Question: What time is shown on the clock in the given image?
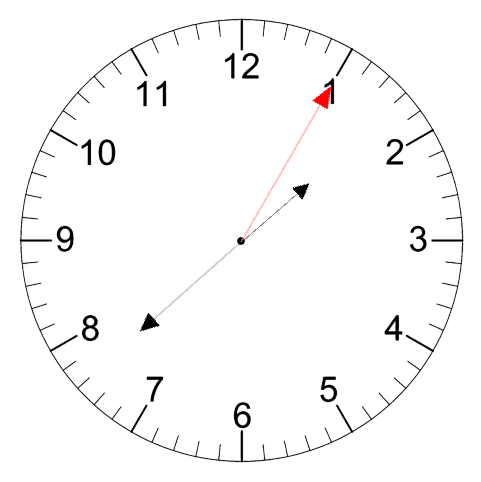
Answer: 01:38:05